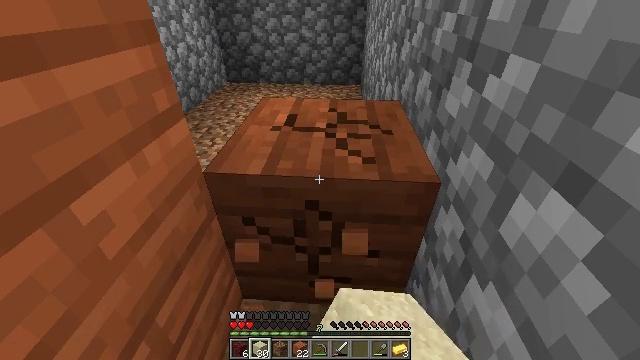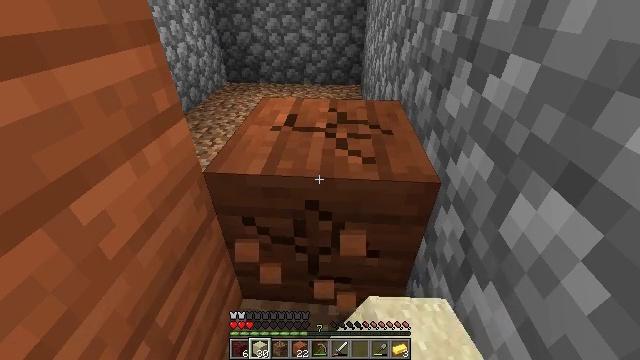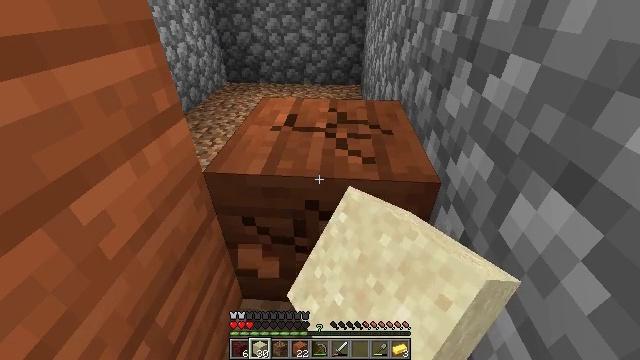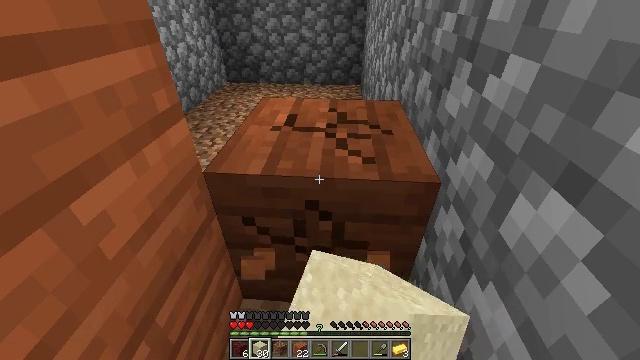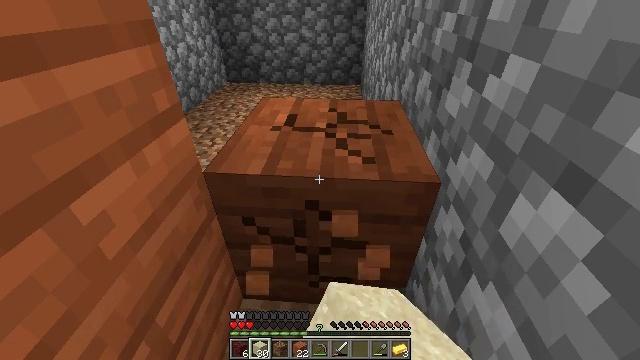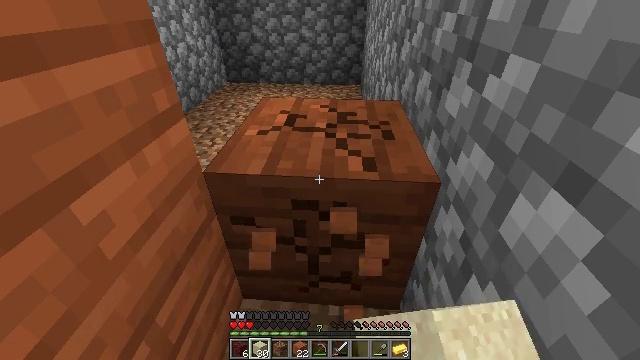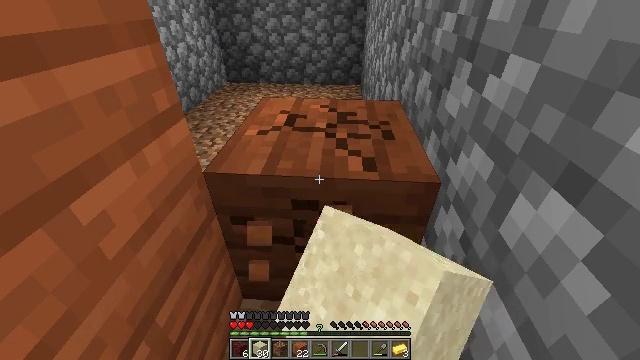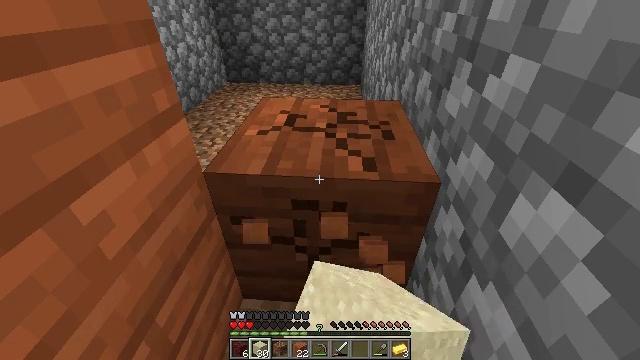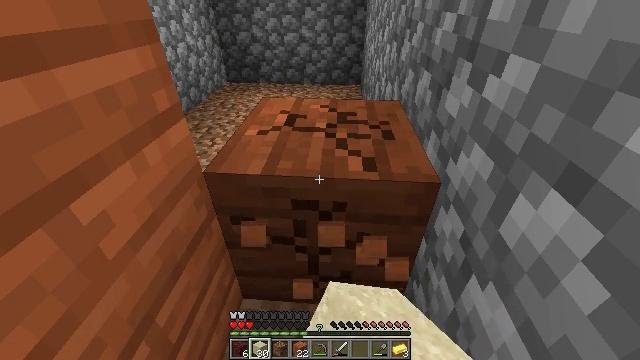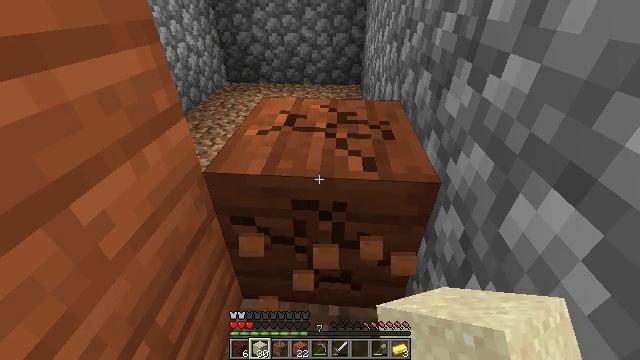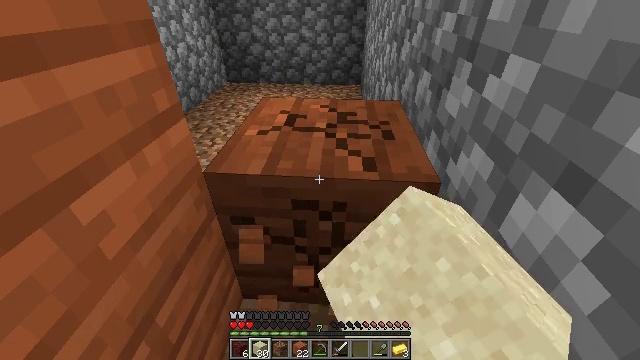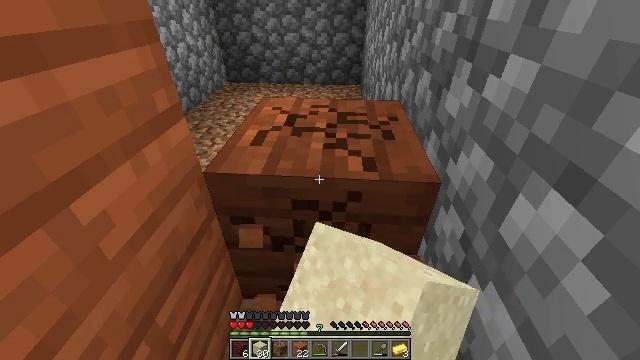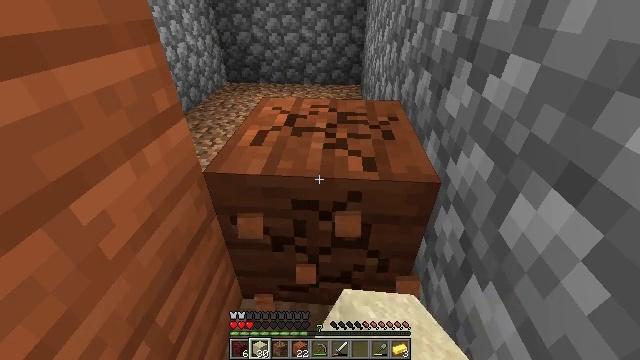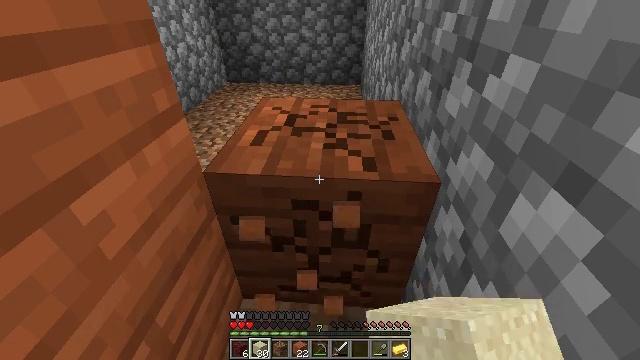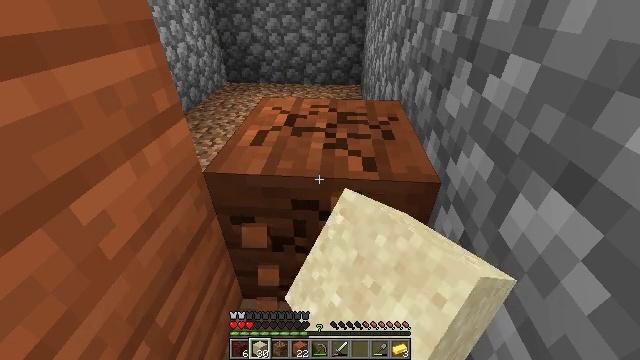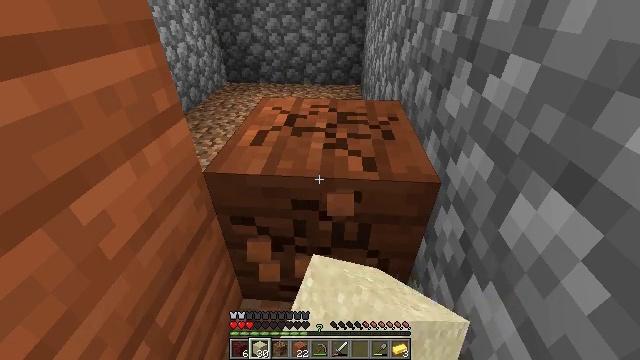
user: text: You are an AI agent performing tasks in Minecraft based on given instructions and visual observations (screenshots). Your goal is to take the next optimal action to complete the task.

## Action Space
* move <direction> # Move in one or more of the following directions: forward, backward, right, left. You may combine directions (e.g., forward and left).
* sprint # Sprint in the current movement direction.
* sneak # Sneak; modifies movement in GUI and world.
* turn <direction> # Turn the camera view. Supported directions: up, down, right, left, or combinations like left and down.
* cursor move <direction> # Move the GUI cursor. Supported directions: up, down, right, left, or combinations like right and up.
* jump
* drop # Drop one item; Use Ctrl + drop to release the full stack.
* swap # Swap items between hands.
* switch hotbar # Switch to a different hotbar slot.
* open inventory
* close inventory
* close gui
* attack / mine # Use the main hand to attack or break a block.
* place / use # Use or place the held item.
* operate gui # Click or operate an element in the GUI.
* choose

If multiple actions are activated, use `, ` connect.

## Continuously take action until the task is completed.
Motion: motion action
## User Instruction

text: Collect acacia planks from a structure.
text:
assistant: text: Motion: attack / mine
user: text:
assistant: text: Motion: attack / mine
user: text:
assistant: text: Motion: attack / mine
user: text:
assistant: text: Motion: attack / mine
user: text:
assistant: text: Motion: attack / mine
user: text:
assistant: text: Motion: attack / mine
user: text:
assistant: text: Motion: attack / mine
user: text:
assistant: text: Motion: attack / mine
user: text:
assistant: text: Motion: attack / mine
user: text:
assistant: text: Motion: attack / mine
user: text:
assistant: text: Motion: attack / mine
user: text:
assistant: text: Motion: attack / mine
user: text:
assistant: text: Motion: attack / mine
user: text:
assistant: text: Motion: attack / mine
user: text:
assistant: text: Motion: attack / mine
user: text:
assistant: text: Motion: attack / mine
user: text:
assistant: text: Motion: attack / mine
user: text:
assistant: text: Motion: attack / mine
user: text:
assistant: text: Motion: attack / mine
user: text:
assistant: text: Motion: attack / mine
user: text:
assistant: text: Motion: attack / mine
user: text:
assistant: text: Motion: attack / mine
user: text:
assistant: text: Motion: attack / mine
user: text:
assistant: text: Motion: move forward, attack / mine
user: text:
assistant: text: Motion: move forward, attack / mine
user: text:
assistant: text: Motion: move forward, attack / mine
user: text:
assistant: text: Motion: move forward, attack / mine
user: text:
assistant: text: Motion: move forward, attack / mine
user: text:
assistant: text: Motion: move forward, attack / mine
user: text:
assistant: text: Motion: move forward, attack / mine